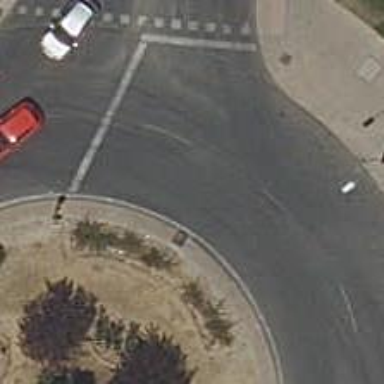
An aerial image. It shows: Secondary road around roundabout.